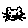
Label: cat